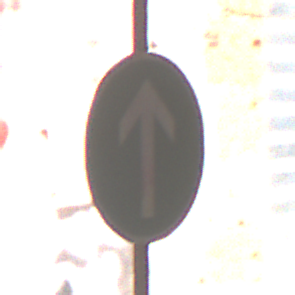
Verkehrszeichen: VorgeschriebeneFahrtrichtungGeradeaus
Umgebung: Outdoor, Urban
Tageszeit: MorningAfternoon
Wetter: Clear
Licht: Natural
Jahreszeit: NotSpecified
Kontrast: MediumContrast